Question: I'm running 'Firefox OS 2.0' simulator via Firefox WebIDE.
The <URL> have much higher resolutions available.
I would like to be able to change the device screen size so I can test my application in the simulator with different display sizes - how is this done?
Here is an image from the WebIDE showing the 'Device Settings' disabled:

I'm using Firefox version 39.
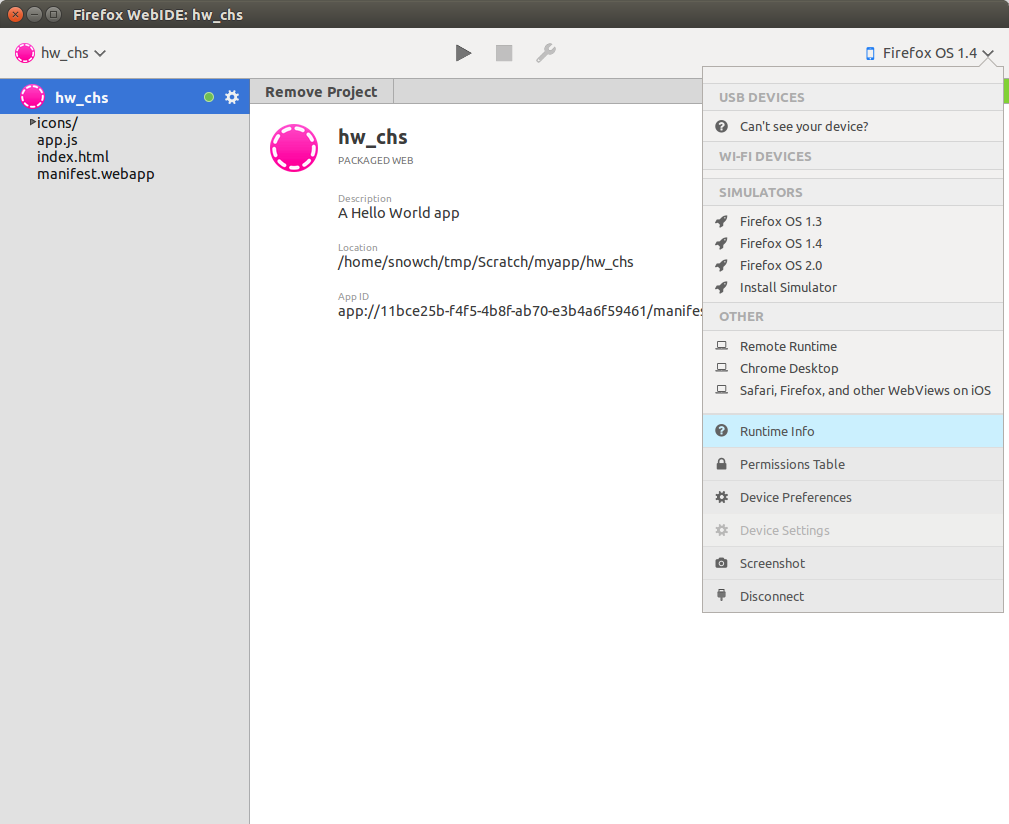
Answer: Simulator configuration was recently <URL> in Firefox 42. This gives you access to options like the window size:

Switching to Nightly to access Firefox 42 is likely the best path for now, since a number of related bugs were recently fixed in that version.